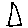
Label: triangle